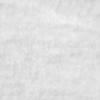
Label: no_change